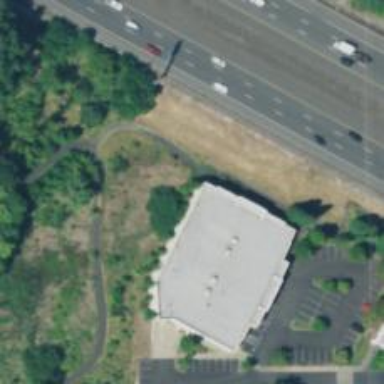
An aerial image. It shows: Retail building.